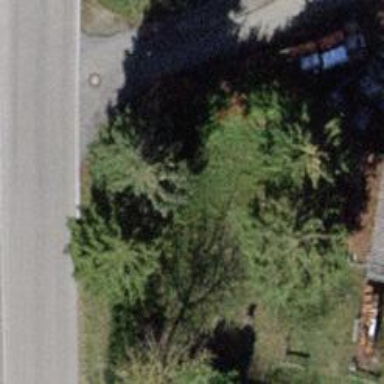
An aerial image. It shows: Wayside cross with historic significance.